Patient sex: M
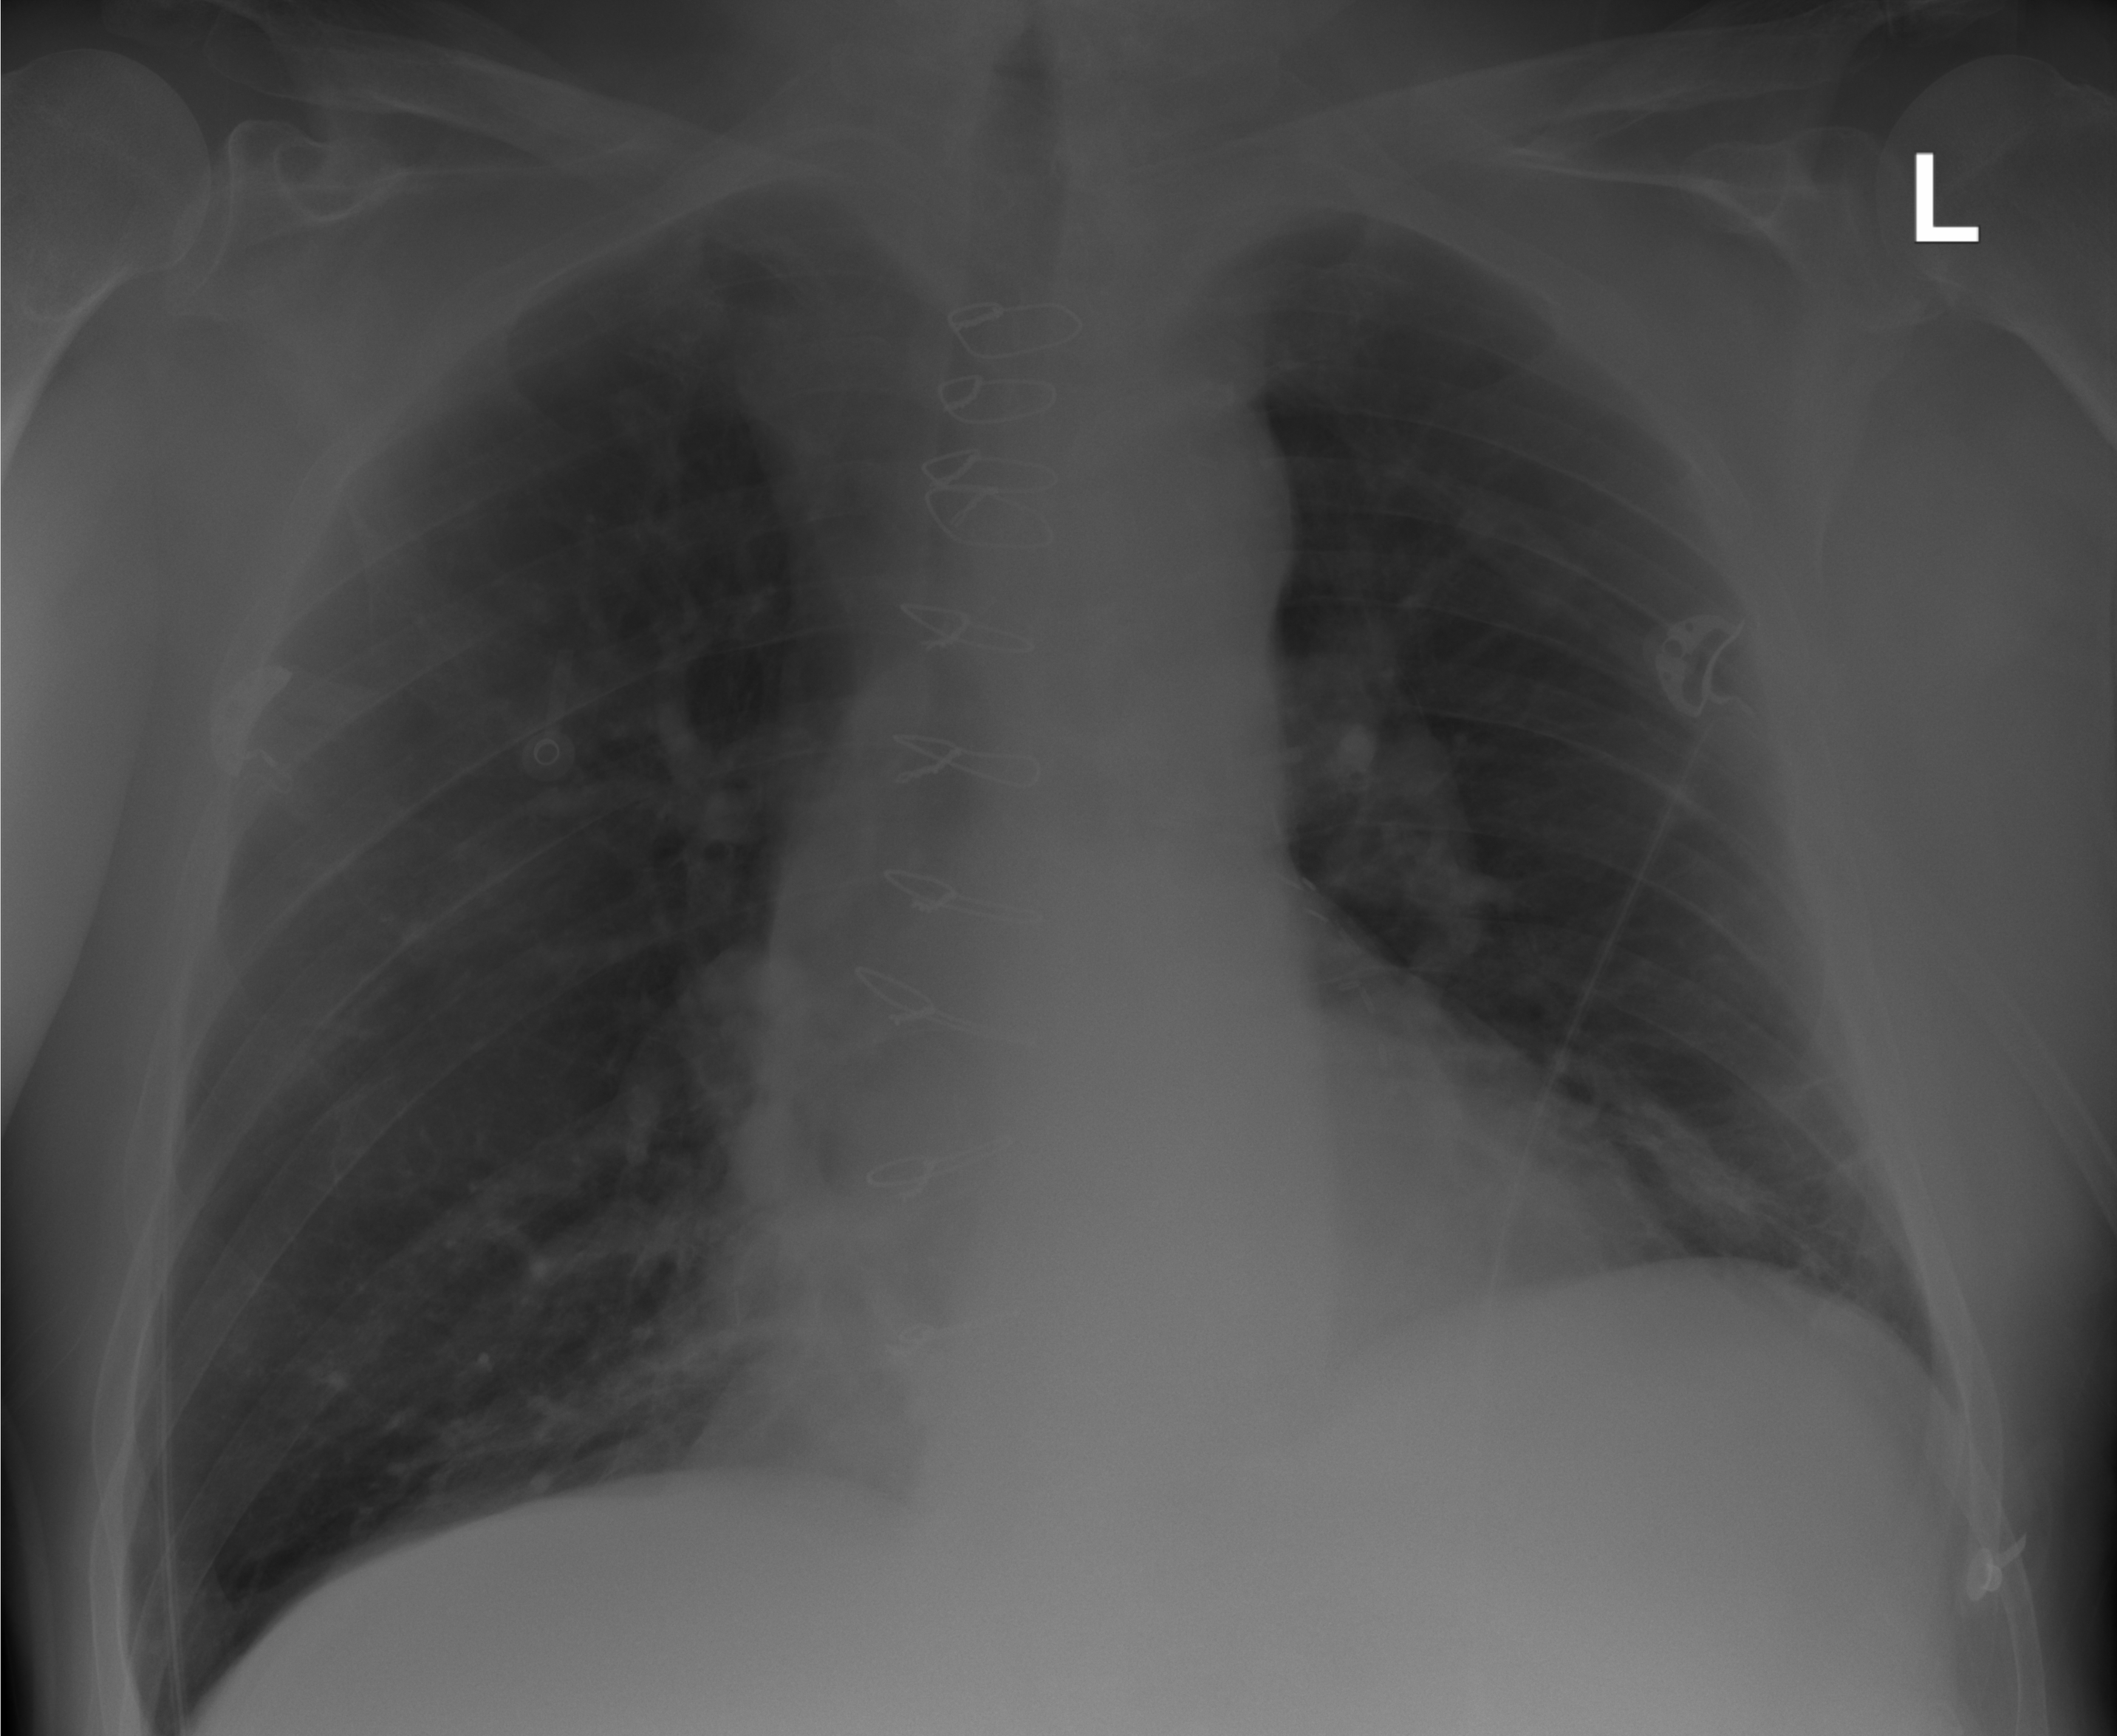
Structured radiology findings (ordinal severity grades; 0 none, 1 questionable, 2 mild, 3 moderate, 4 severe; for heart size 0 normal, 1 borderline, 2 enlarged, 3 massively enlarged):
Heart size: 0
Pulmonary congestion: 0
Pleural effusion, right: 0
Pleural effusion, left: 0
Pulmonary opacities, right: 0
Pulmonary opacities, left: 0
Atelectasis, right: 3
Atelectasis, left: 3